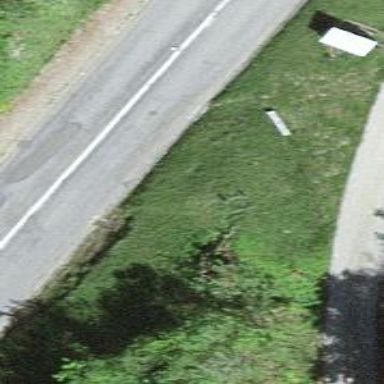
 serving as platform for public transportation."